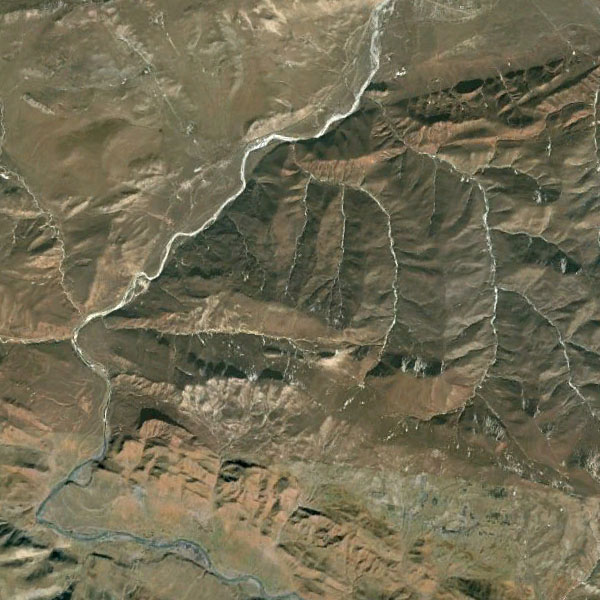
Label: Mountain